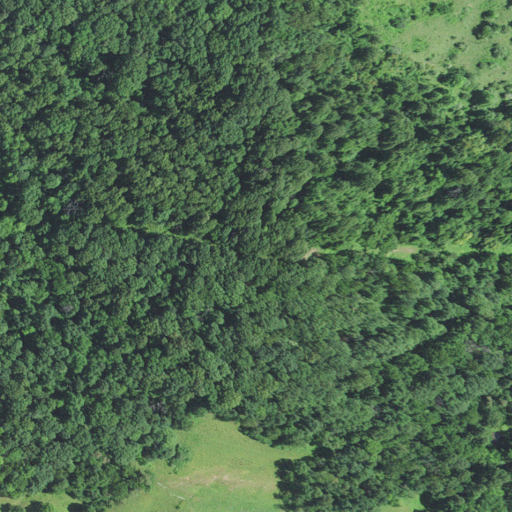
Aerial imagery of mountain in West Virginia named Painter Knob containing deciduous forest, pasture, and mixed forest